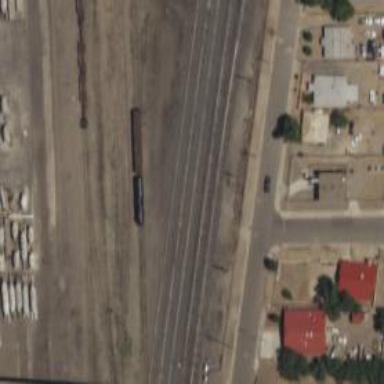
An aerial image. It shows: Abandoned railway.